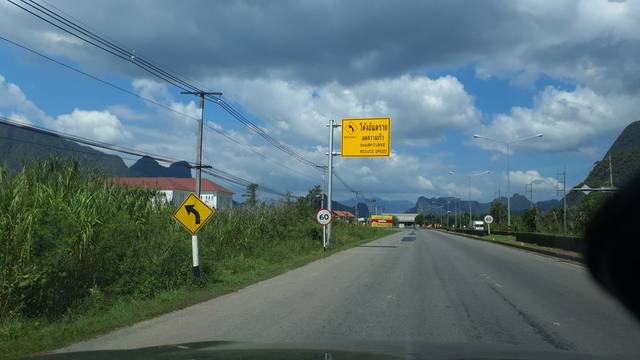
Region: Thailand
Coordinates: 8.424, 98.532